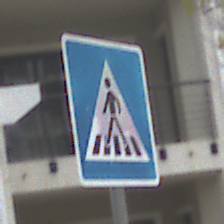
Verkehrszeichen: FussgaengerueberwegRechts
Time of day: Midday
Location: Outdoor (Urban)
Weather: Overcast
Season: NotSpecified
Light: Natural